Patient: sex M, age 54
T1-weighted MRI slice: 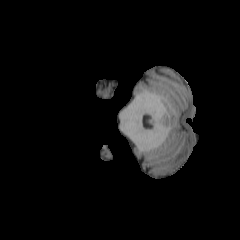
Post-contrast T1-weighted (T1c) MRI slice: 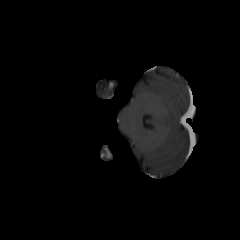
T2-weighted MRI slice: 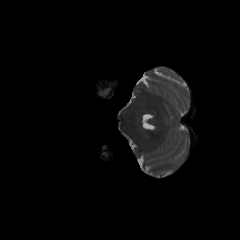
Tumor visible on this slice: no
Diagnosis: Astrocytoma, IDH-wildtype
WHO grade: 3